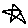
Label: star